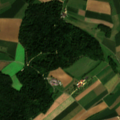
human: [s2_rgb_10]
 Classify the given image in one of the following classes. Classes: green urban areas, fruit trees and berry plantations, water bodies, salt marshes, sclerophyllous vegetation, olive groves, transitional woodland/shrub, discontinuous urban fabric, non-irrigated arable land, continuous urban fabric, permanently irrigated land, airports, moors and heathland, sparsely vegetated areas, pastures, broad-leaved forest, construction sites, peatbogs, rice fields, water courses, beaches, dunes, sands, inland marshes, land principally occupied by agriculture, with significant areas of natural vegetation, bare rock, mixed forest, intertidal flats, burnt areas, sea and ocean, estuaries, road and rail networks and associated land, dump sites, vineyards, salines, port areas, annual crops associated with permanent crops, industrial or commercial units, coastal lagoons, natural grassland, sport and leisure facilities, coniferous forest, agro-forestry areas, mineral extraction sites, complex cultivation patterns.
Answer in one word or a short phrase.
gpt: non-irrigated arable land, mixed forest